Question: Recently I have started getting this error while publishing, it published twice, and then suddenly this error starts appearing, no idea what this is all about

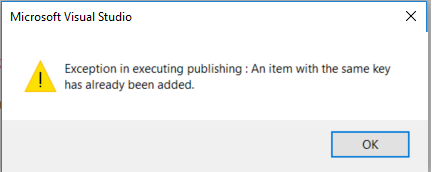
Answer: delete the Publish profiles in the Properties directory